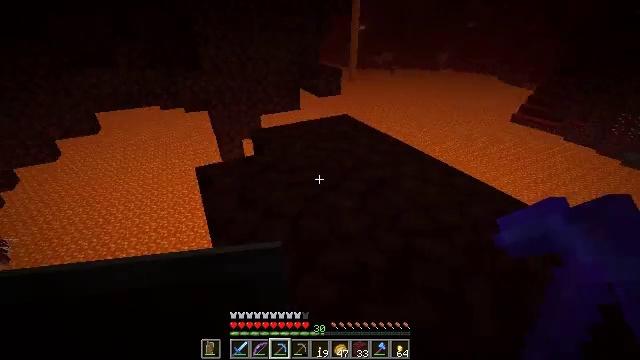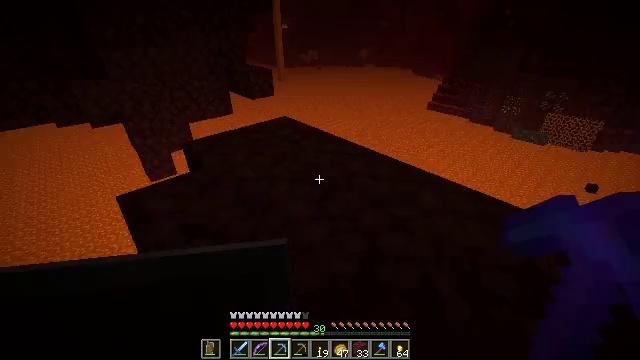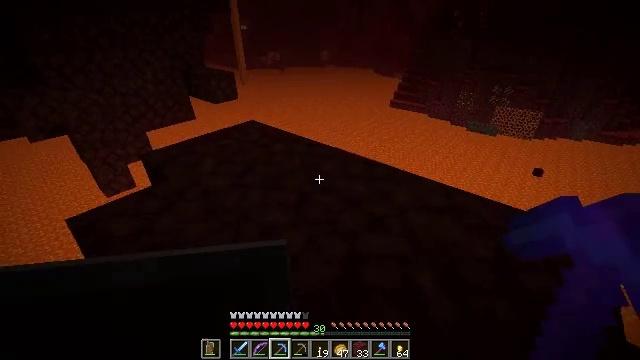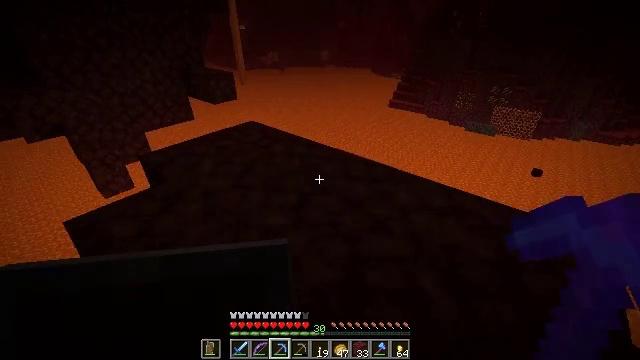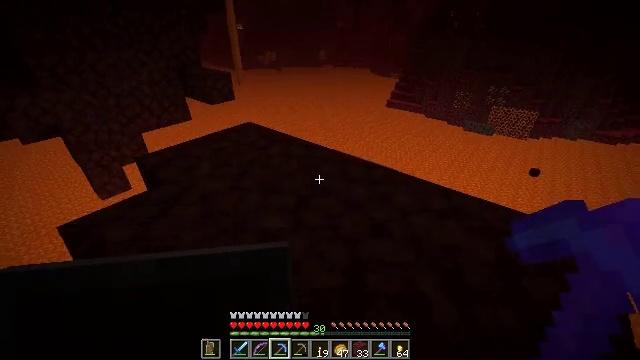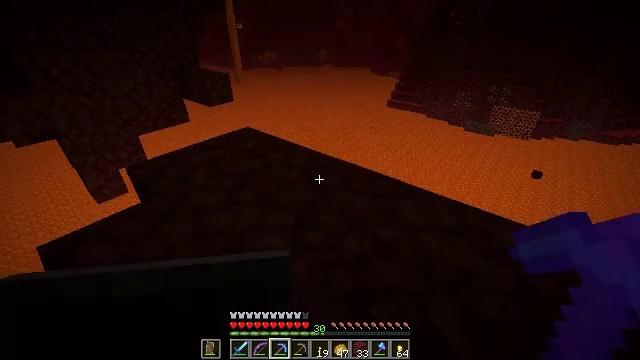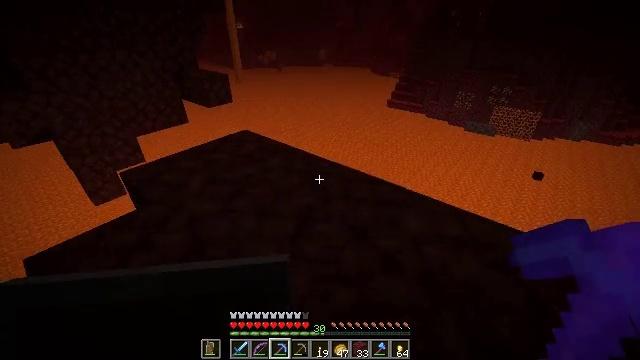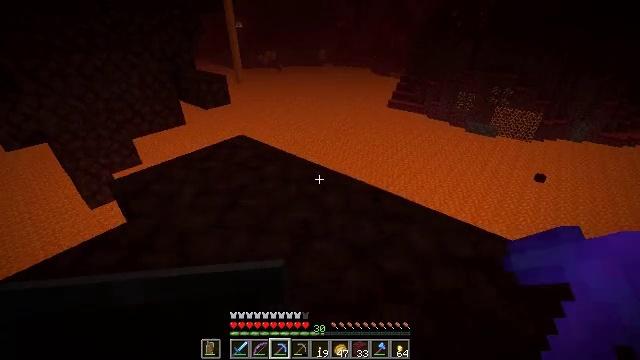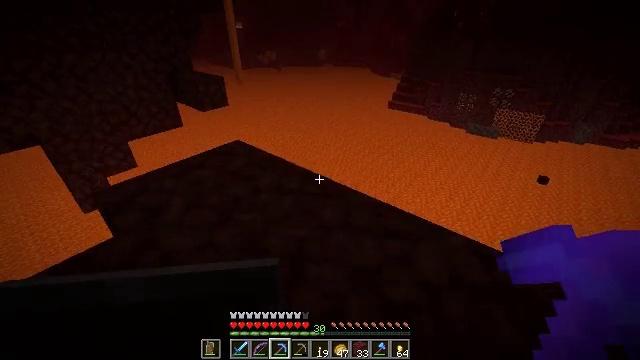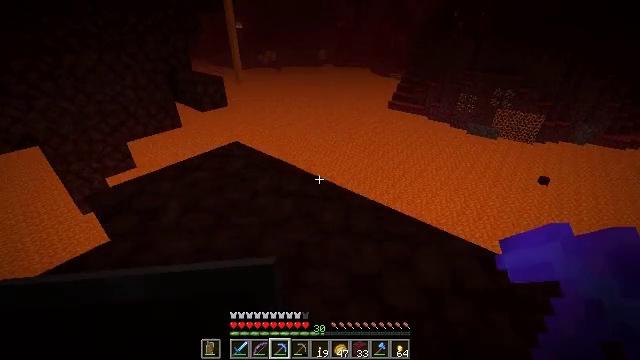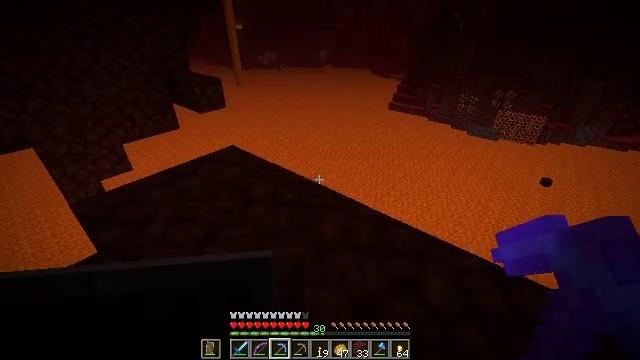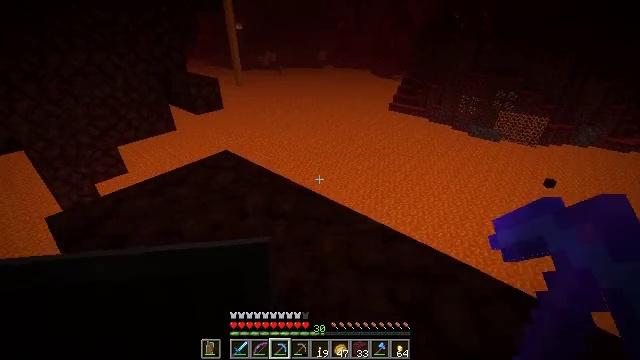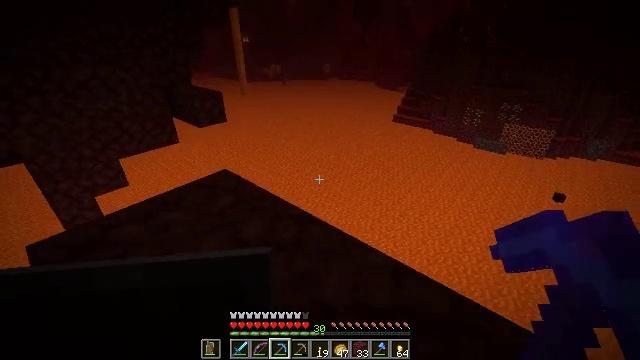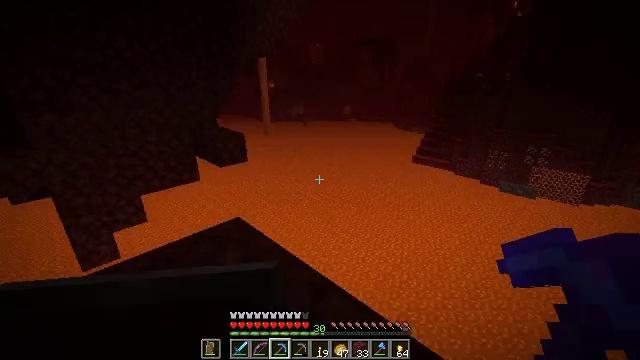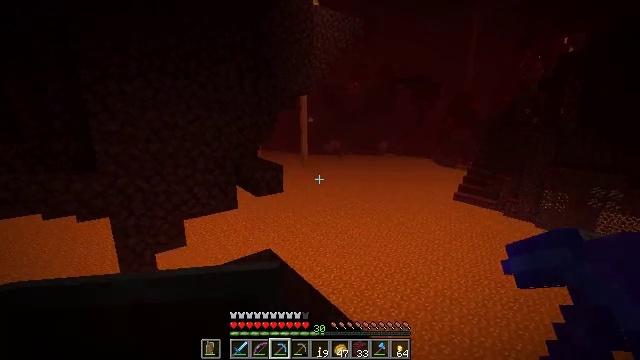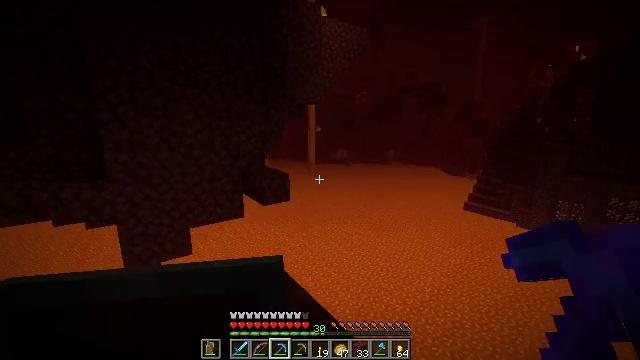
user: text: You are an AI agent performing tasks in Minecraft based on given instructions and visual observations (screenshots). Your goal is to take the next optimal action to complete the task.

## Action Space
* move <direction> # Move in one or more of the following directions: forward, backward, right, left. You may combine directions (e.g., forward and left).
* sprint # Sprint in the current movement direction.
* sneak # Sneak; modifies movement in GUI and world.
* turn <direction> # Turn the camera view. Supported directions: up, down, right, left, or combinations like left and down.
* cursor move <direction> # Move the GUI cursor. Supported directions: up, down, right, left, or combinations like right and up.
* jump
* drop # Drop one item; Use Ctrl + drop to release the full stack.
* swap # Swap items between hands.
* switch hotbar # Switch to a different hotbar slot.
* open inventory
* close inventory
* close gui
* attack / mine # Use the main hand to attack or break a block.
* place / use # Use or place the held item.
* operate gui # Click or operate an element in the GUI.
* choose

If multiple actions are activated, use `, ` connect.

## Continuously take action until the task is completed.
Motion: motion action
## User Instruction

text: Remove weeping vines from the inventory.
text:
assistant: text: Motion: turn right
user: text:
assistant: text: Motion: turn right
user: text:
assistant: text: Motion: no_op
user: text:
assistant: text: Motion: move forward
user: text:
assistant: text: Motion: move forward
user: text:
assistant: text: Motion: move forward
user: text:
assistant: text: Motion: move forward
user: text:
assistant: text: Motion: move forward
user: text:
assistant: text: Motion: move forward
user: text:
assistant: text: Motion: move forward
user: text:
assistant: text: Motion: move forward
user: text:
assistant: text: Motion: move forward, turn up
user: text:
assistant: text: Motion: move forward, turn left and up
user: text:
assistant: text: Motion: turn left and up
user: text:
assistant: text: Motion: turn left and up
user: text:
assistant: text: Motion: no_op
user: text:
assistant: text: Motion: no_op
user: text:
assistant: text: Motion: no_op
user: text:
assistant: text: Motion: no_op
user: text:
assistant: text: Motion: turn right and down
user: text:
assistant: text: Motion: turn right and down
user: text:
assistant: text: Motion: turn right and up
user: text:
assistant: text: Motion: turn left and up
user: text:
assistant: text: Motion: no_op
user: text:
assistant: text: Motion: no_op
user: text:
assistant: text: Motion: no_op
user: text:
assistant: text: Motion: no_op
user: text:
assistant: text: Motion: no_op
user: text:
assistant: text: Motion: no_op
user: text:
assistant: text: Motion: no_op